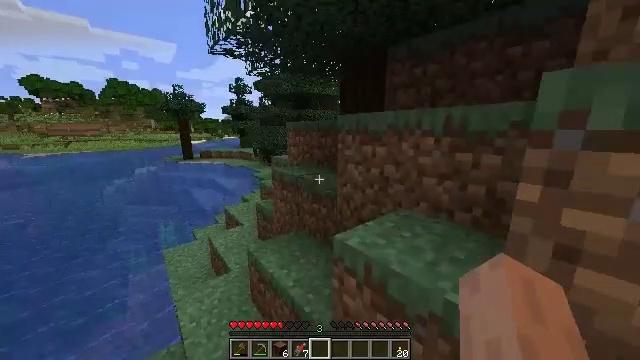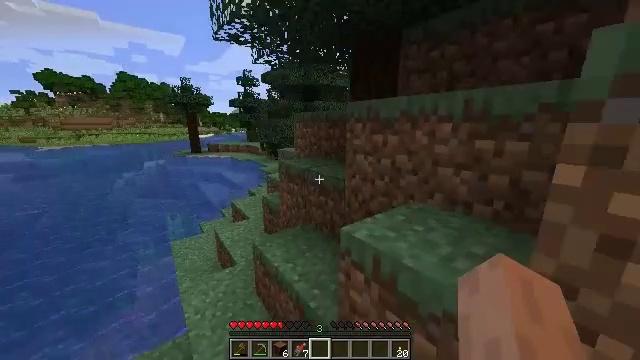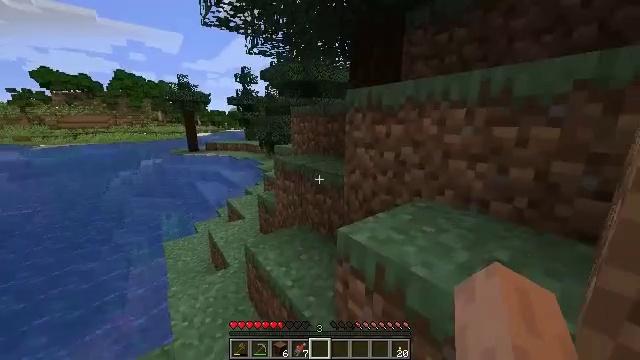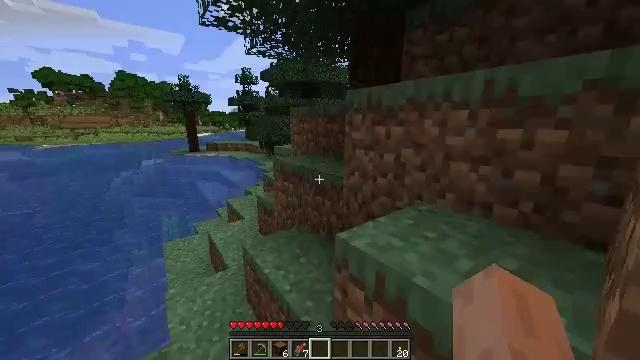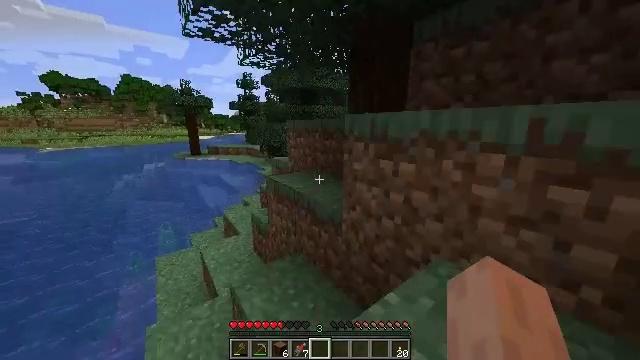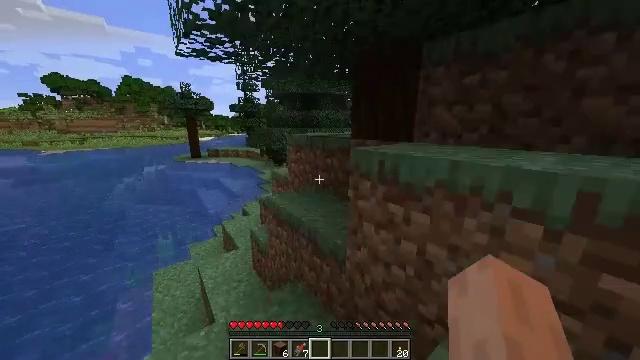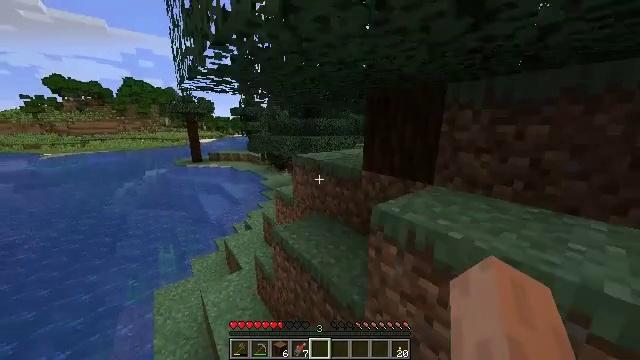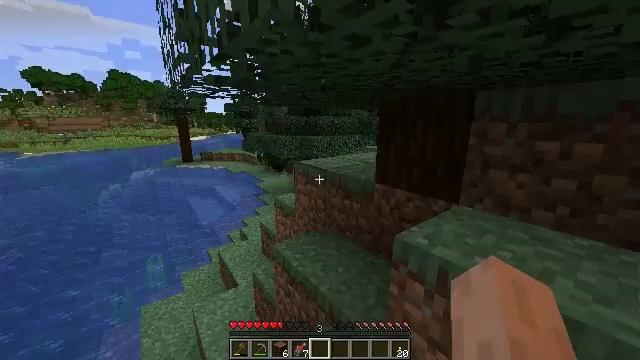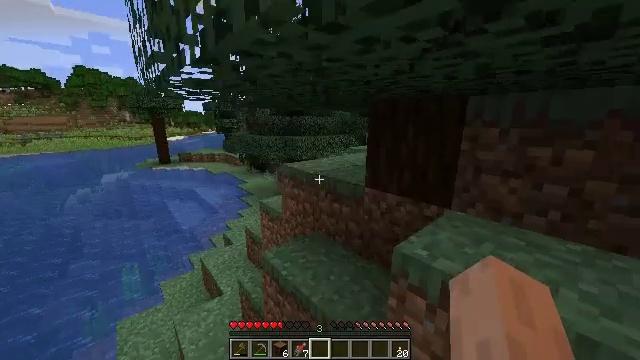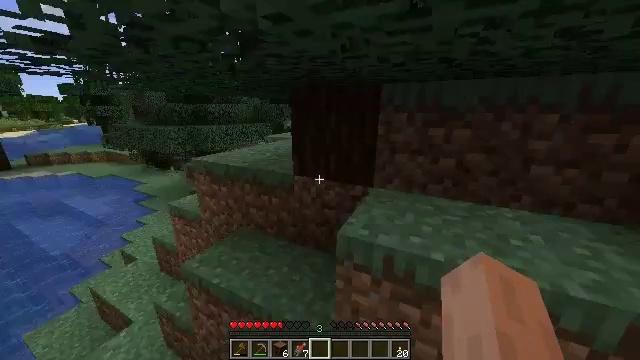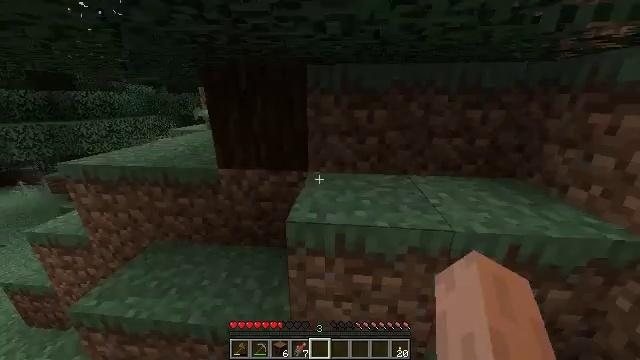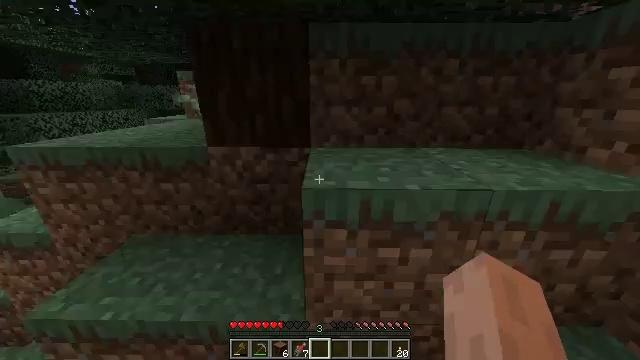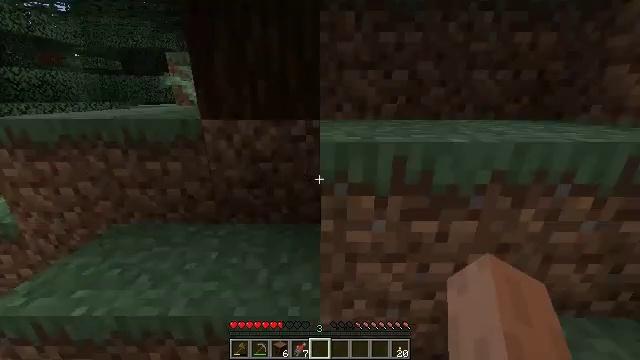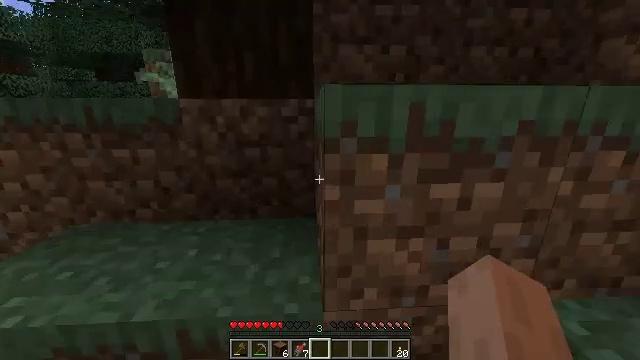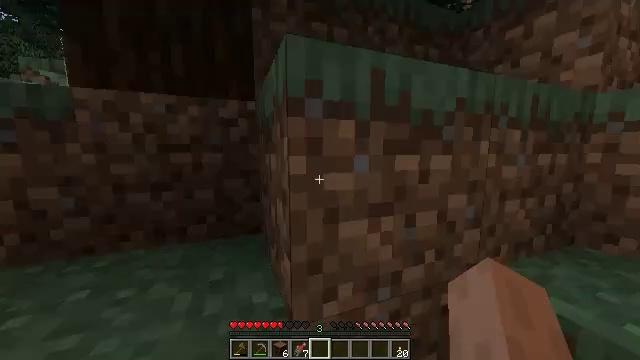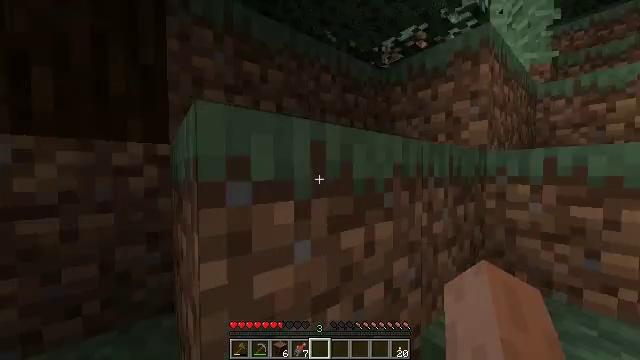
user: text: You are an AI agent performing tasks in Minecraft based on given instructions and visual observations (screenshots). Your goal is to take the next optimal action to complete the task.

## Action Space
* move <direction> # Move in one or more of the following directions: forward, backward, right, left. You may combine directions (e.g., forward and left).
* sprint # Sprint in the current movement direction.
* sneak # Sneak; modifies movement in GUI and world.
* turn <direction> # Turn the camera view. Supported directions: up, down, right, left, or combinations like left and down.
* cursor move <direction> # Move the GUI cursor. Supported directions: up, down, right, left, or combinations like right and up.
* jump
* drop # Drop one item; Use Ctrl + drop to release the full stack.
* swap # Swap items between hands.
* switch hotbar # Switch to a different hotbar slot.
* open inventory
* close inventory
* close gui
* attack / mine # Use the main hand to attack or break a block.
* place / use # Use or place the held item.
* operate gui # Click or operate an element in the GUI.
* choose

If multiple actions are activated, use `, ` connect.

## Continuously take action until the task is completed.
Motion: motion action
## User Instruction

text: Drop a spruce sapling.
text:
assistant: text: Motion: move forward, sprint, turn left and down, jump
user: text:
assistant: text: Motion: move forward, sprint, jump
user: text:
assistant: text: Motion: move forward, sprint, jump
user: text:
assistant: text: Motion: move forward, sprint, jump
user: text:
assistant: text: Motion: move forward, sprint, jump
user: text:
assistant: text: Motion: move forward, sprint, jump
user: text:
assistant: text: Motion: move forward, sprint, jump
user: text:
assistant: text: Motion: move forward, sprint, turn right, jump
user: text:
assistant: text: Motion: move forward, sprint, turn right and down, jump
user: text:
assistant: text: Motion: move forward and move right, sprint, turn right and down, jump
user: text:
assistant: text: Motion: move forward and move right, sprint, turn right, jump
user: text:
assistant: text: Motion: move forward and move right, sprint, jump
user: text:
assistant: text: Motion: move forward and move right, sprint, turn right and up, jump
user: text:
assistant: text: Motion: move forward and move right, sprint, turn right and up, jump
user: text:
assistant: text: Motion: move forward and move right, sprint, turn right and up, jump
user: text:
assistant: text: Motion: move forward and move right, sprint, turn right and up, jump
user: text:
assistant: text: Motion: move forward and move right, sprint, jump
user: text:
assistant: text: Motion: move forward and move right, sprint, jump
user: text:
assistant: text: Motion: move forward and move right, sprint, jump
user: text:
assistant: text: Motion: move forward and move right, sprint, jump
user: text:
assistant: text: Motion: move forward and move right, sprint, jump
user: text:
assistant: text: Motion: move forward and move right, sprint, jump
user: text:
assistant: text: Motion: move forward and move right, sprint, jump
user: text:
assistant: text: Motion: move forward and move right, sprint, jump
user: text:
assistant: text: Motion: move forward and move right, sprint, jump
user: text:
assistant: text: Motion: move forward and move right, sprint, turn right, jump
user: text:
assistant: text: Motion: move forward and move right, sprint, turn right, jump
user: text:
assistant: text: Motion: move forward and move right, sprint, jump
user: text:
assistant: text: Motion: move forward and move right, sprint, jump
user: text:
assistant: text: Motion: move forward and move right, sprint, turn left and down, jump